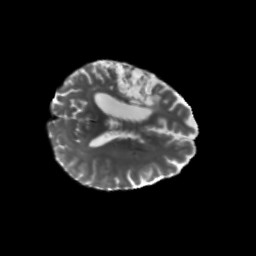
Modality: T2w
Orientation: axial
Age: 56
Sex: female
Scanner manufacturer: siemens
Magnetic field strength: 3 T
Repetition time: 5.47 s
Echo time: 0.0854 s